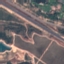
Land use / land cover: Highway